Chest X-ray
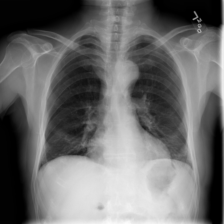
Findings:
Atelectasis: negative
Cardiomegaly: negative
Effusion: negative
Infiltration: negative
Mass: negative
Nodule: negative
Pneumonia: negative
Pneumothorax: negative
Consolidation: negative
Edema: negative
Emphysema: negative
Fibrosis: negative
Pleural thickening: negative
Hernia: negative